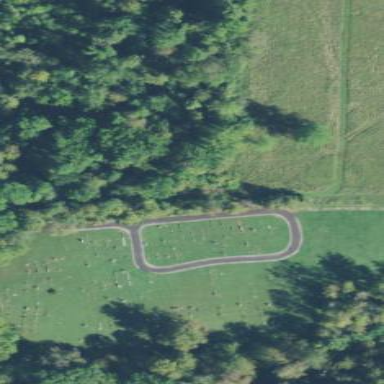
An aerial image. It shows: Graveyard.